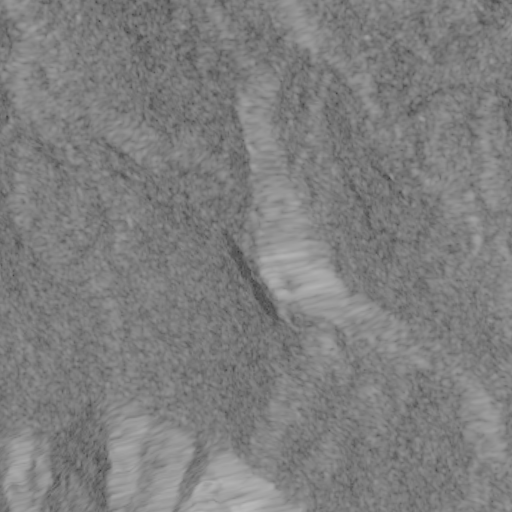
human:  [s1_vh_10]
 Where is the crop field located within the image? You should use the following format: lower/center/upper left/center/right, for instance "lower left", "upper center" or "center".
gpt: The crop field is located in the upper of the image.
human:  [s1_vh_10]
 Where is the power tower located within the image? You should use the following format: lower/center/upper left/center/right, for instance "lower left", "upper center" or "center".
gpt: The power tower is located in the upper left of the image.
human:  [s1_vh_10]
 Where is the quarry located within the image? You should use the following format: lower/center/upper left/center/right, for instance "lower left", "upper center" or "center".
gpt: There is no quarry in the image.

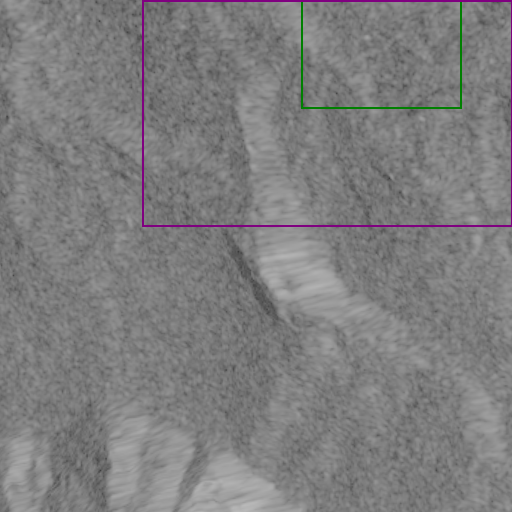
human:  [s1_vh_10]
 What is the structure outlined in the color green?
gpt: The structure outlined in green is a crop field.
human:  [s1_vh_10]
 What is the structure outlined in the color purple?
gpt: The structure outlined in purple is a quarry.
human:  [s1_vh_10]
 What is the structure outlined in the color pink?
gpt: There is no pink outline.